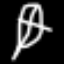
Label: leaf